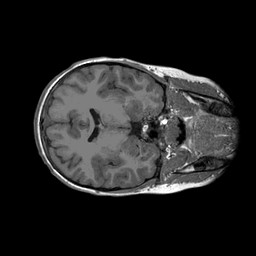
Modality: T1w
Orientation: axial
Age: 12
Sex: male
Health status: ill